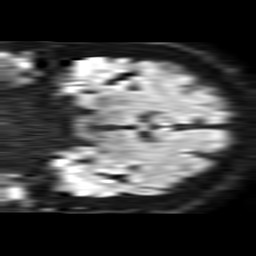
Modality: TRACE
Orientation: coronal
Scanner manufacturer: philips
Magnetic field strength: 1.5 T
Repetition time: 3.139 s
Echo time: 0.06922 s